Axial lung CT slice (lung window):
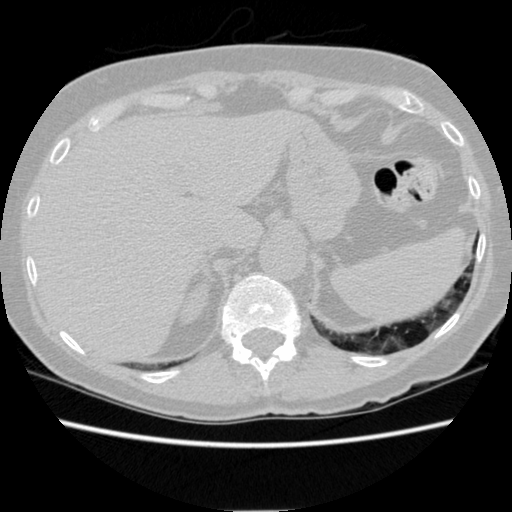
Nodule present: no